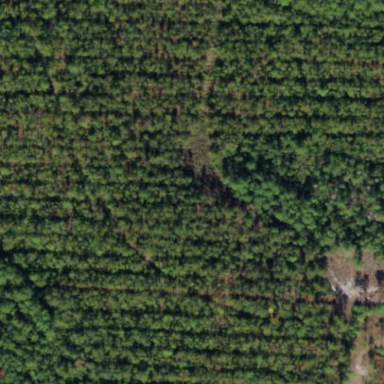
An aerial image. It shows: Forest area predominantly covered with needle-leaved trees.